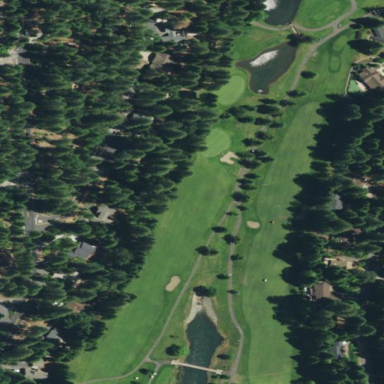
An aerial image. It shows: Golf fairway surrounded by grass.